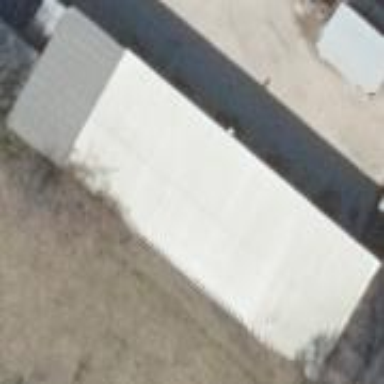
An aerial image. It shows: Shed.